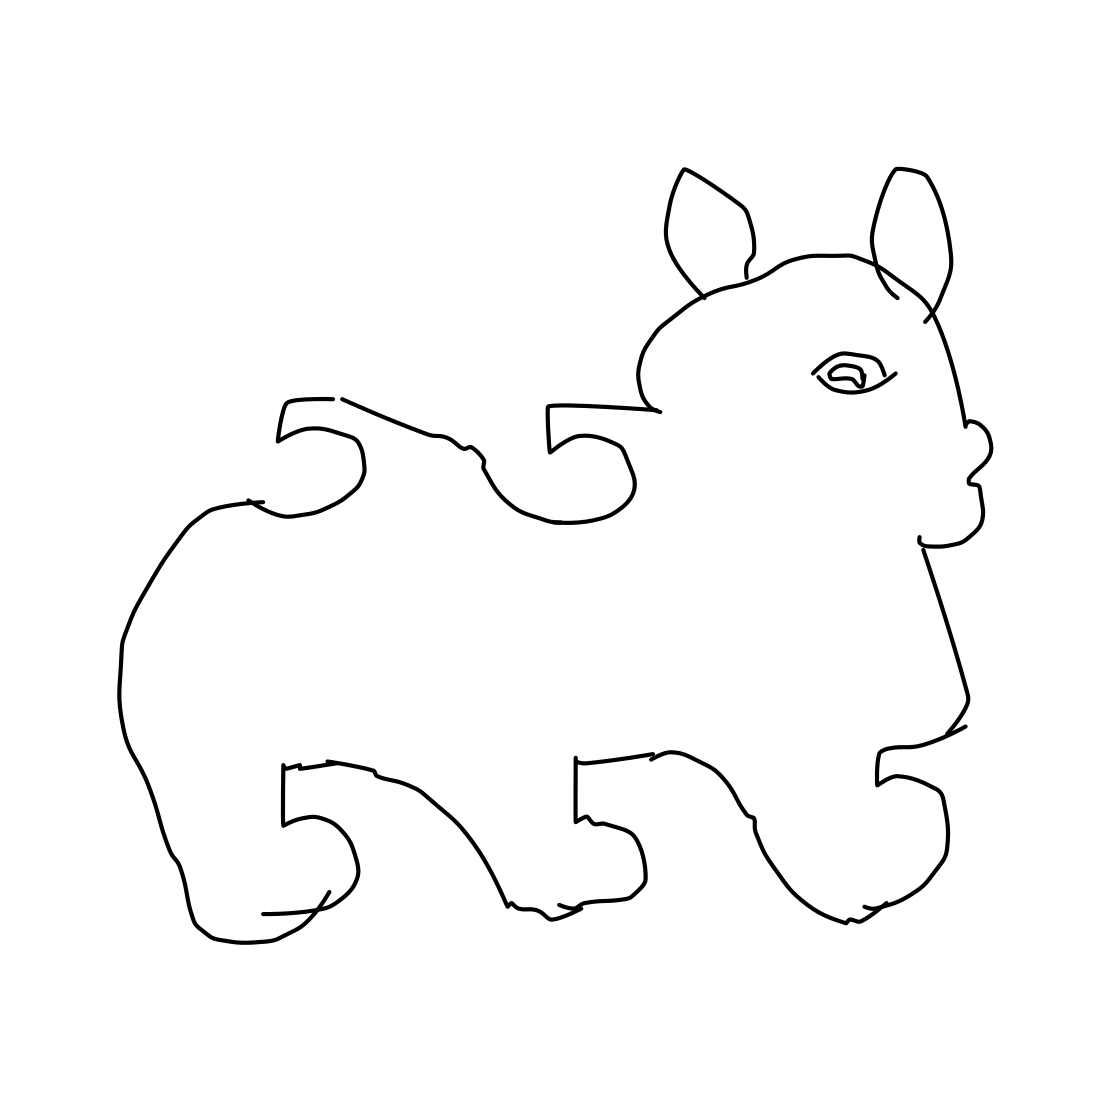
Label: dog